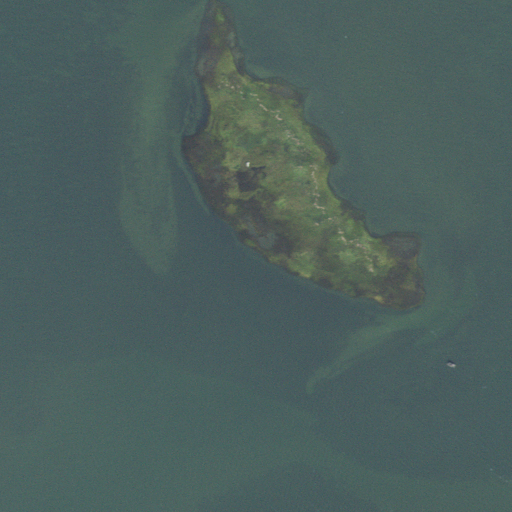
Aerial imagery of island in North Carolina named Big Deep Marsh Island containing open water and herbaceous wetlands